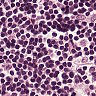
Metastatic tissue present: no